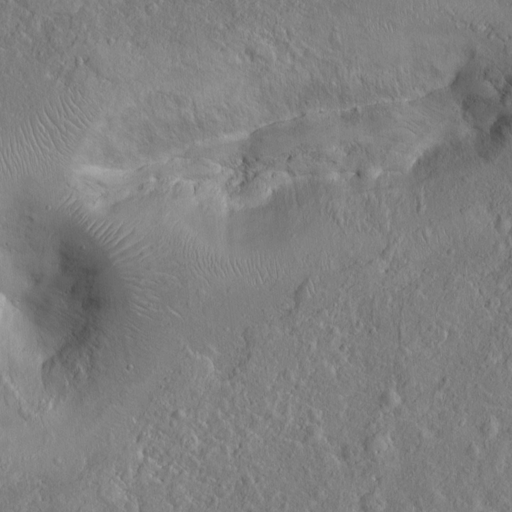
Classes present: Background, Cone